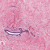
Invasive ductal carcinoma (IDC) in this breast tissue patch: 0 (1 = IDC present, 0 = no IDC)